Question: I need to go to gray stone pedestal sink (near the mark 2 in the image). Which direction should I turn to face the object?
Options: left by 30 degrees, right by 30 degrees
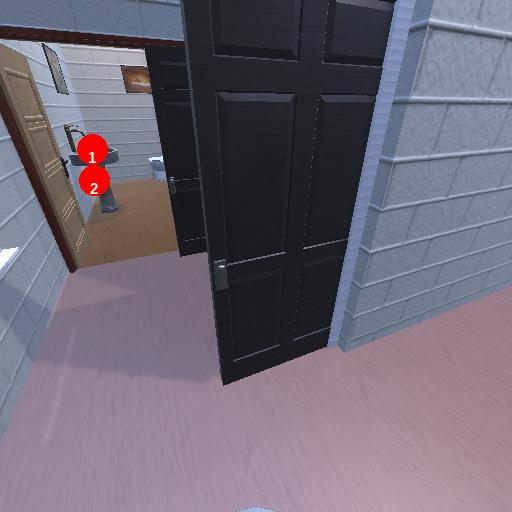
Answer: left by 30 degrees